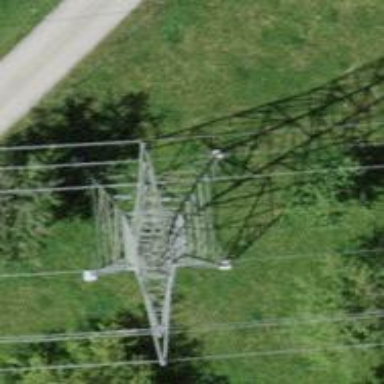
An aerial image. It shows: Lattice structure tower used for power distribution.